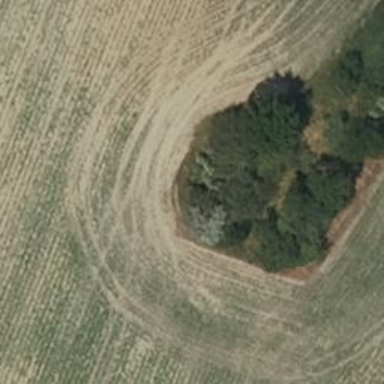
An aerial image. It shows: Broadleaved evergreen tree in its natural setting.